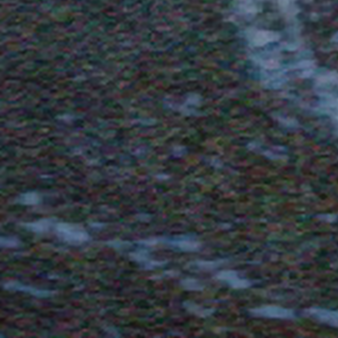
Label: other